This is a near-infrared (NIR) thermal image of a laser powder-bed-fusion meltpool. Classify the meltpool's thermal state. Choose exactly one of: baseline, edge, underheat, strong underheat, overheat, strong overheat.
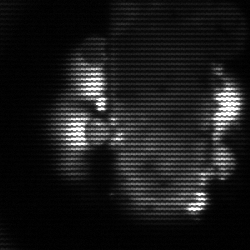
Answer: strong underheat